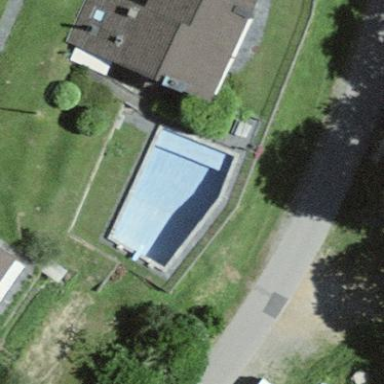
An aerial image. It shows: Swimming pool located in leisure land.